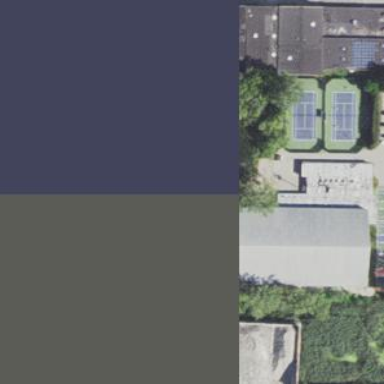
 including basketball and tennis courts."